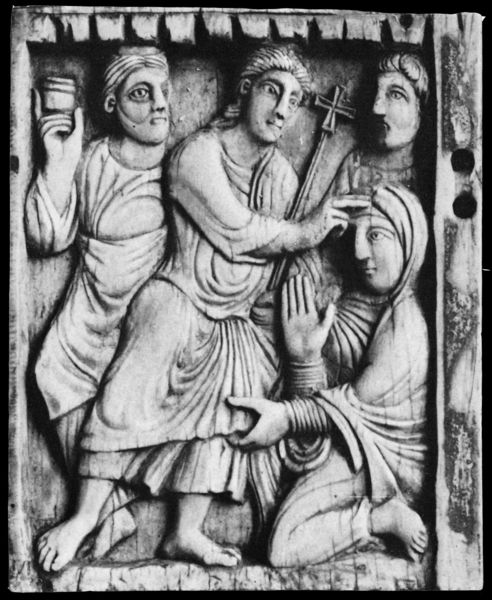
Titel: Heilung der Blutflüssigen
Institution: Antwerpen, Museum Mayer van den Bergh
Schlagwörter: hand, mann, weiß, finger, frau, holz, kleid, männer, schwarz, stirn, schleier, tuch, bart, arm, falten, rahmen, stehen, stein, hände, kirche, gewand, gewänder, saum, krug, relief, füsse, rand, figuren, bildhauerei, faltenwurf, foto, dose, ringe, kreuz, barfuß, knien, gebet, löcher, christus, jesus, segen, segnen, segnung, maria, magdalena, elfenbein, apostel, kreiz, segnend, apsotel, fesus gibt seinen segen einer frau